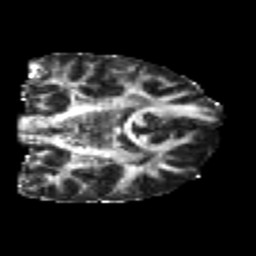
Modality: FA
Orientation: coronal
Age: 26
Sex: male
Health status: healthy
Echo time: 0.074 s